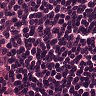
Metastatic tissue present: no